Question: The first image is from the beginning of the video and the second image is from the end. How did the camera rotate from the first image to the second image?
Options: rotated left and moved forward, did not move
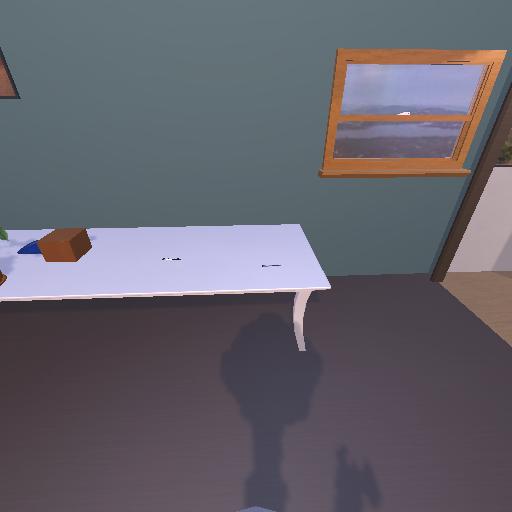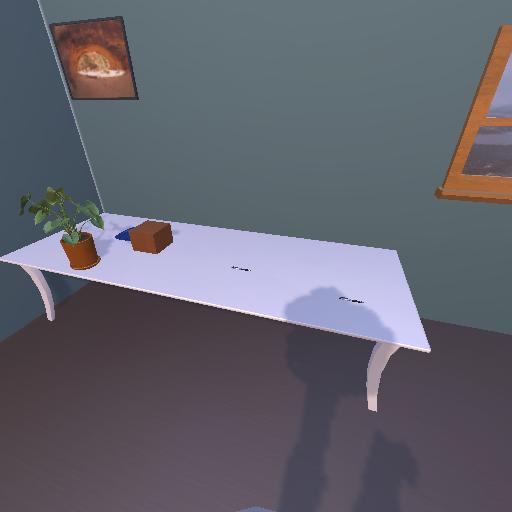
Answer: rotated left and moved forward